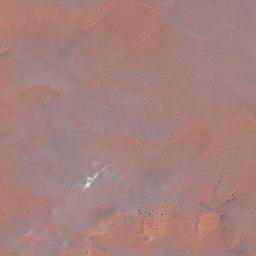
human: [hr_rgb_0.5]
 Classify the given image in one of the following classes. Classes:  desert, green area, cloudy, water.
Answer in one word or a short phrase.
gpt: desert